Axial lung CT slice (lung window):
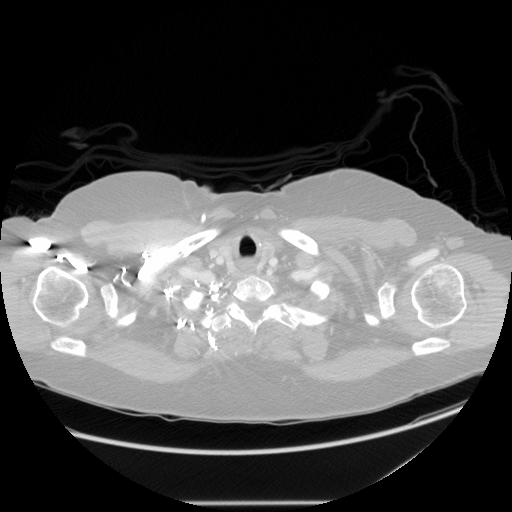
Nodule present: no